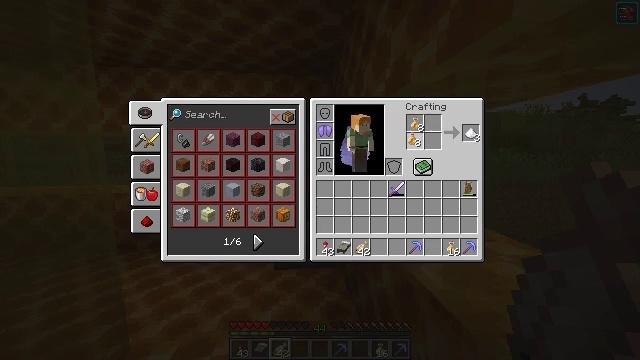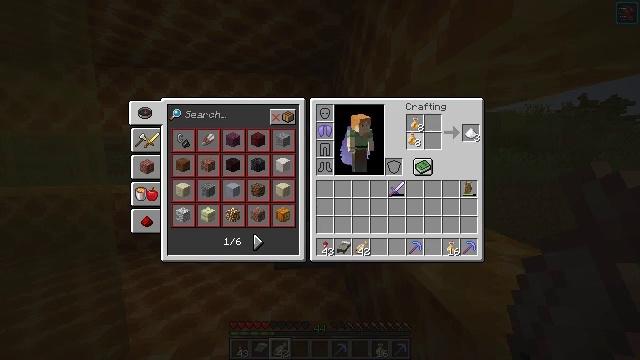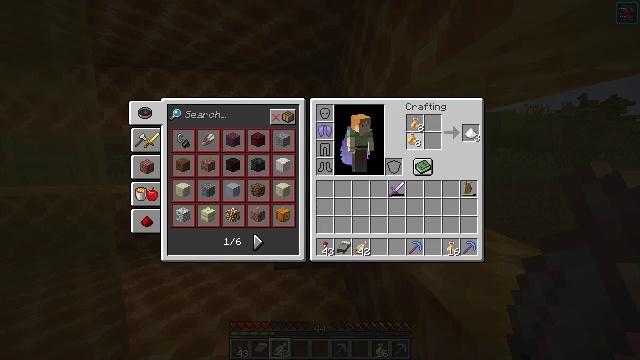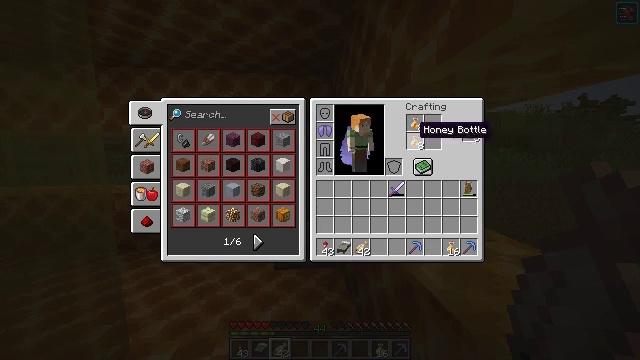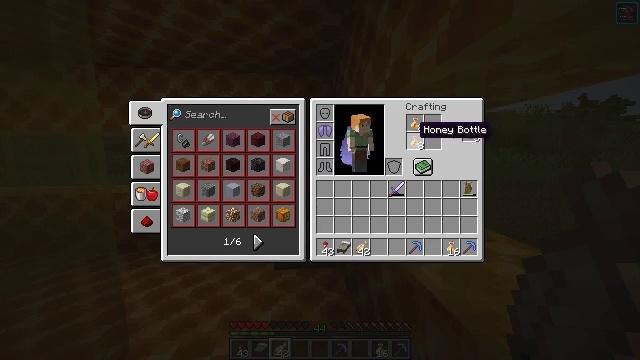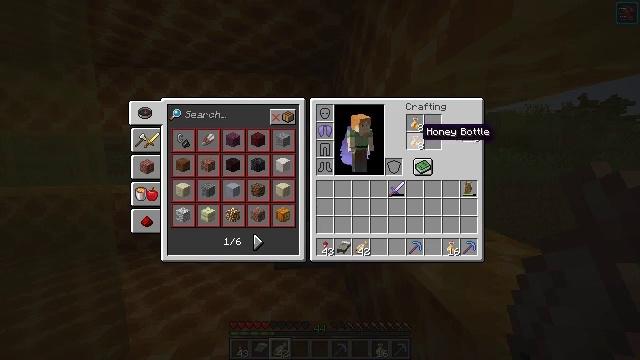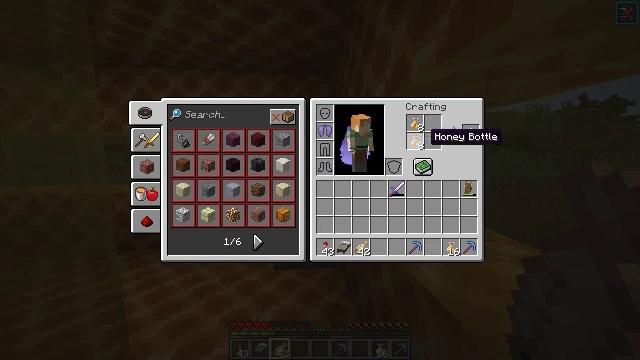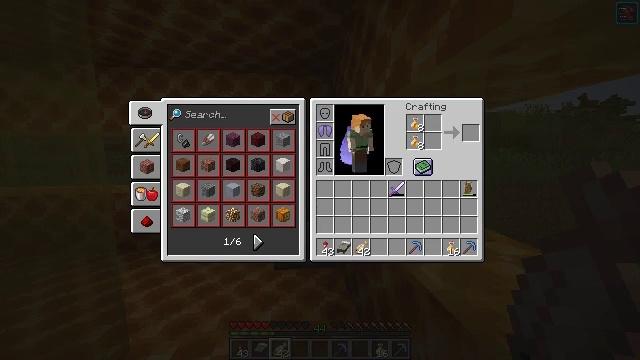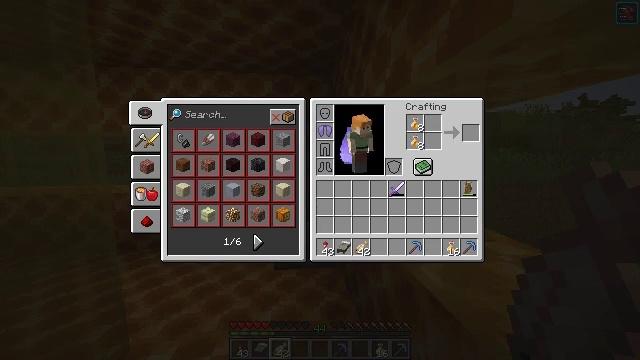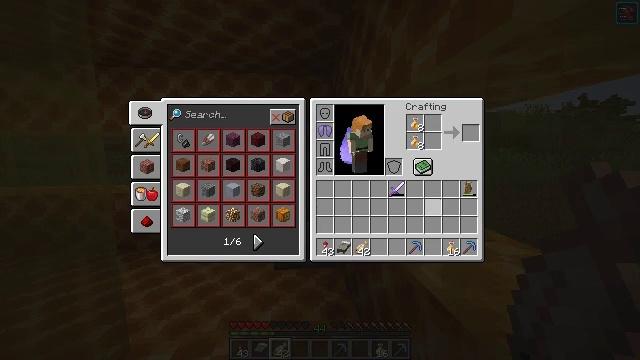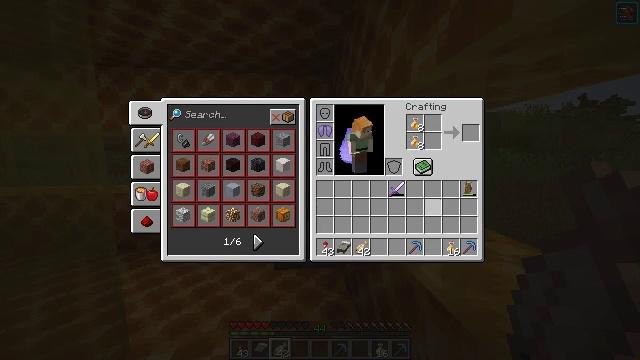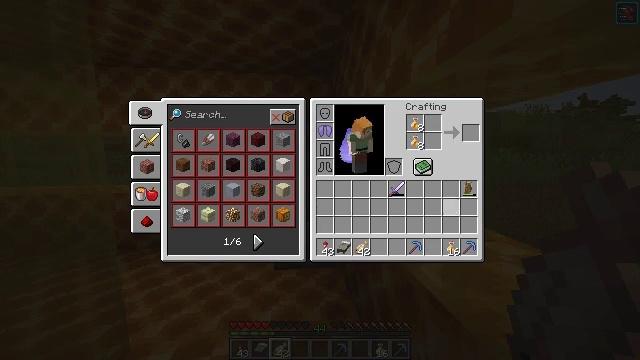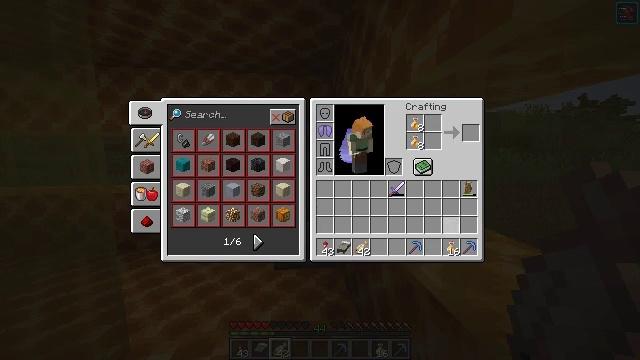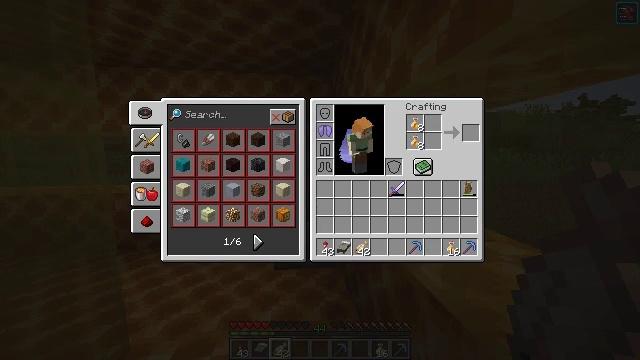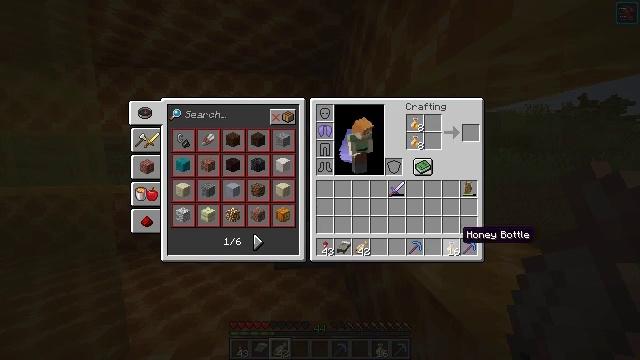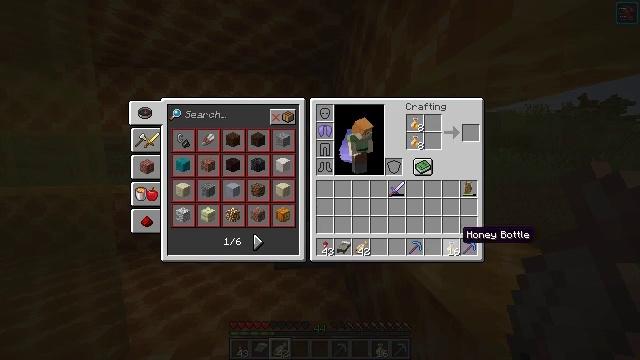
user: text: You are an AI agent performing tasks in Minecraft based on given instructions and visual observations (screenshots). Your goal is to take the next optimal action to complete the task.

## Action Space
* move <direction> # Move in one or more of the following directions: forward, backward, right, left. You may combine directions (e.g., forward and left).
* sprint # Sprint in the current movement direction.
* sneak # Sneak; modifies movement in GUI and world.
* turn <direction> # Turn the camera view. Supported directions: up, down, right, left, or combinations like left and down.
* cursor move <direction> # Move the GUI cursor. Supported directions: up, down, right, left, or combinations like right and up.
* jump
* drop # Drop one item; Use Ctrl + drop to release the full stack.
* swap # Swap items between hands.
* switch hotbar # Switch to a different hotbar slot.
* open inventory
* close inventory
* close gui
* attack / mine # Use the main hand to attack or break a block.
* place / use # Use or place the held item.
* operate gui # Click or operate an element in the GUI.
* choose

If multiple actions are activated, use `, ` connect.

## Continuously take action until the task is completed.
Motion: motion action
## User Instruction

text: Create a honey block using four honey bottles.
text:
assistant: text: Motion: no_op
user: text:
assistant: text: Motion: operate gui
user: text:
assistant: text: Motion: no_op
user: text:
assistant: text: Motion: no_op
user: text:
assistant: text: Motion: no_op
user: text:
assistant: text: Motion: cursor move right
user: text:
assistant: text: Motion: cursor move right and down
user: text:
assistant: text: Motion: cursor move down
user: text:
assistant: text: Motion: cursor move down
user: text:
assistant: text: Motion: cursor move down
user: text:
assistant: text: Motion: no_op
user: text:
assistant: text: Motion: cursor move down
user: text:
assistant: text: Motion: cursor move down
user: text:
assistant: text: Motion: no_op
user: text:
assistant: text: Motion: no_op
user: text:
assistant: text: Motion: operate gui
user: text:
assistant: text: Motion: operate gui
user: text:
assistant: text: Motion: cursor move up
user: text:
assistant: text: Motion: cursor move left and up
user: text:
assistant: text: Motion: cursor move left and up
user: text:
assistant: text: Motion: cursor move up
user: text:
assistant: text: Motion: cursor move up
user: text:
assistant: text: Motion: cursor move up
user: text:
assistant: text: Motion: no_op
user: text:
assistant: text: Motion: operate gui
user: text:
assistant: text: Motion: operate gui
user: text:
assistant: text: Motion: no_op
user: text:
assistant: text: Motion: choose
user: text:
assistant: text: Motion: choose
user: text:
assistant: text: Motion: cursor move down, choose